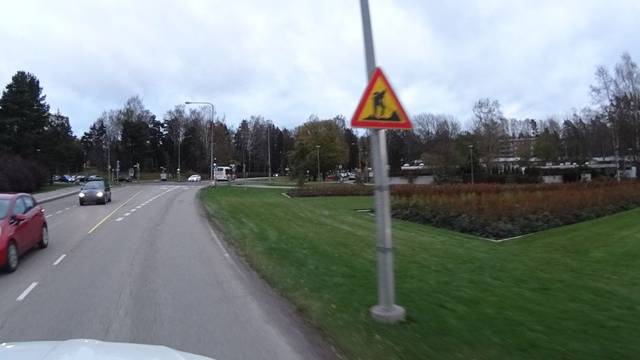
Region: Finland
Coordinates: 60.177, 24.811